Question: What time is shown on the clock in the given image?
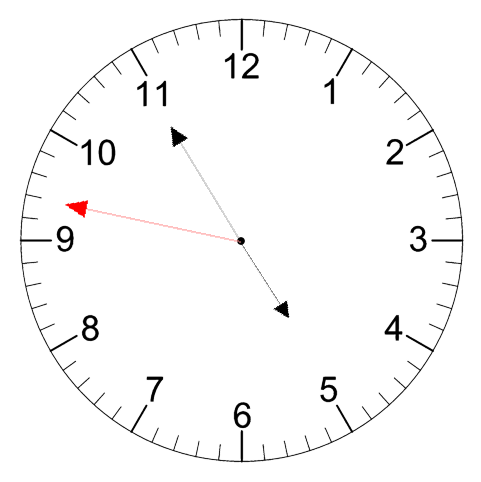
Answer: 04:54:47